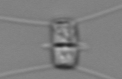
Label: Chaetoceros_similis